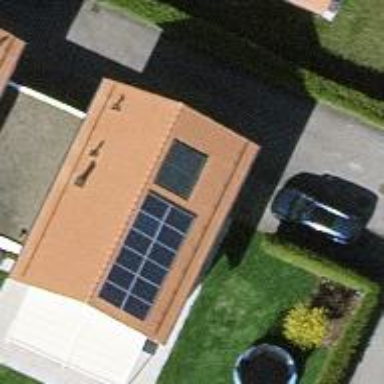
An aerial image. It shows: Solar power generator utilizing photovoltaic technology with solar photovoltaic panels.